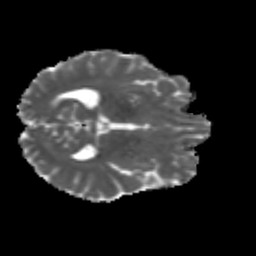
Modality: MD
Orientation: axial
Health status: ill
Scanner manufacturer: siemens
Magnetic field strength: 3 T
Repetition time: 6.7 s
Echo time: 0.1 s